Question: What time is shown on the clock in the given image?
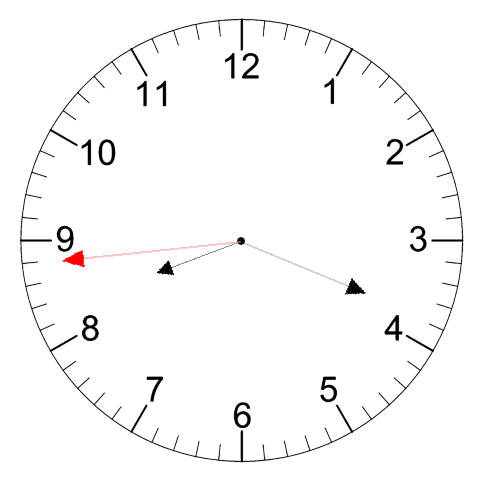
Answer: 08:18:44